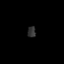
Tissue: lung
Cell type: Epithelial cells
Senescence score: 0.2299
Nuclear area (px): 87
Mean DAPI intensity: 48.563